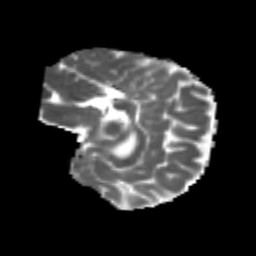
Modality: MD
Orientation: sagittal
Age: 8
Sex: male
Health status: healthy